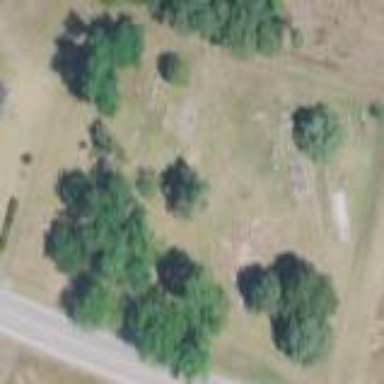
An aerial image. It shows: Graveyard.